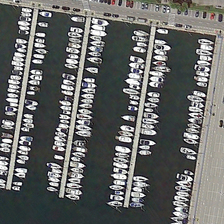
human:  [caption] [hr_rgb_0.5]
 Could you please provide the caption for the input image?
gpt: many small black fish are in the pond .

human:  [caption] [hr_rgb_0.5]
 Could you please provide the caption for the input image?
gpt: many cars are parked on the street .

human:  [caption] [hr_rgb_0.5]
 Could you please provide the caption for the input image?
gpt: many ships are parked in the harbor .

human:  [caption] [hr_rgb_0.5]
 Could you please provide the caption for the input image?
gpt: the pond is surrounded by light green lawns and vegetation .

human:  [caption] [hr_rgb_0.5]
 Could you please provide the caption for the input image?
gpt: many cars are parked on the street .